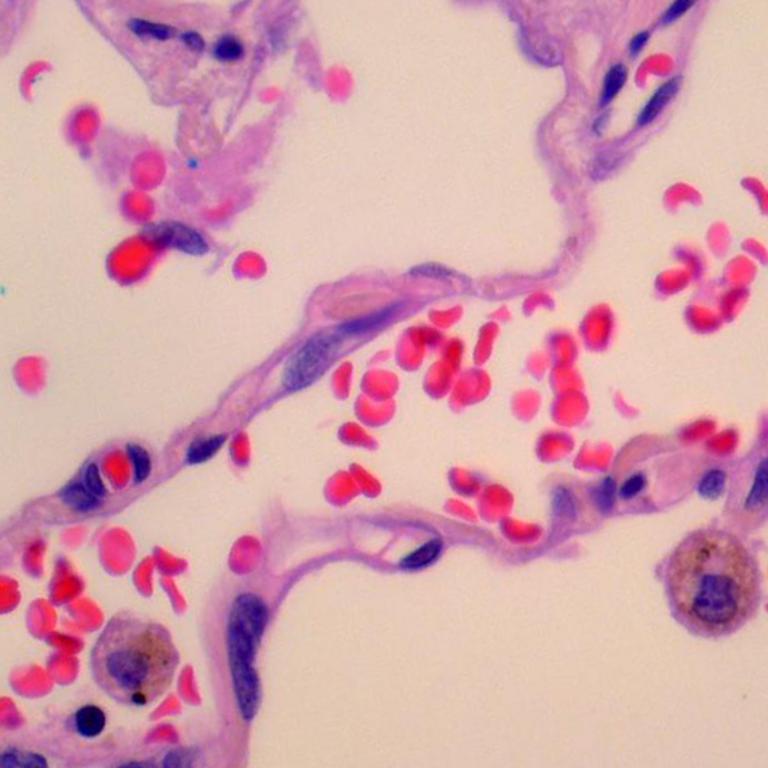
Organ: lung
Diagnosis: benign